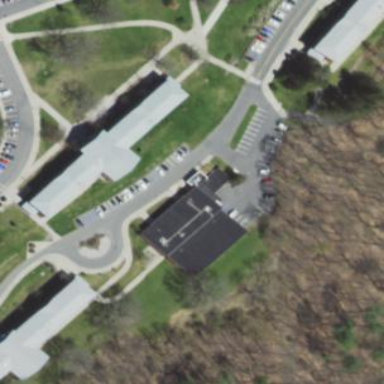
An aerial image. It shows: College building.